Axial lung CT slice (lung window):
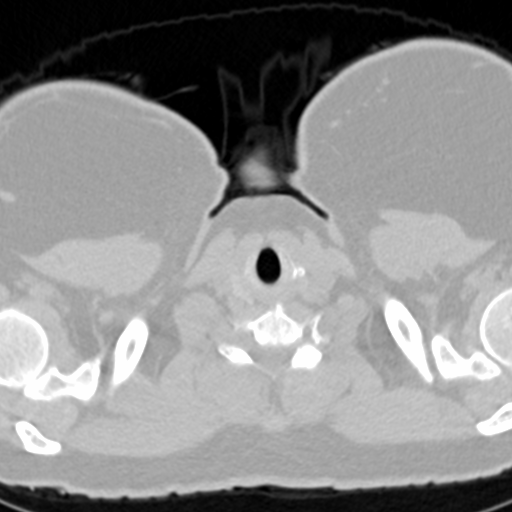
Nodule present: no